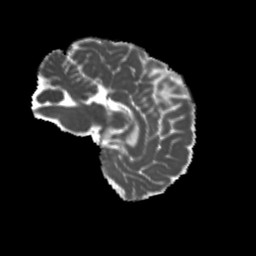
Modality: MD
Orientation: sagittal
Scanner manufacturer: siemens
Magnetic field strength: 3 T
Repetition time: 4 s
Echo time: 0.0594 s